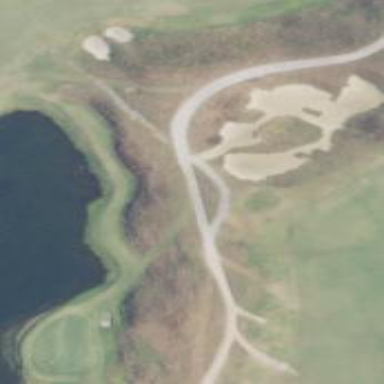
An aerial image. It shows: Service road designated as golf cart path.